Question: i am cloning an entire div every time a 'Add More Students' link is clicked.
The cloning works but unable to select an option from the cloned select box of the cloned div.
'''
<div id="all">
<div id="student" class="row">
<div class="col-sm-6">
<div class="form-group">
<label class="control-label">Firstname</label>
<label style="color:red;" id="std_first_name_error"></label>
<div class="append-icon">
<input type="text" id="std_first_name" name="std_first_name1" id="password" class="form-control" placeholder="Enter first name" minlength="4" maxlength="16" required>
<i class="icon-lock"></i>
</div>
</div>
</div>
<div class="col-sm-6">
<div class="form-group">
<label class="control-label">Select School</label>
<label style="color:red;" id="std_scl_error"></label>
<div class="option-group">
<select name="std_scl_name1" class="language" required>
<option value="">Select school..</option>
<?php foreach ($schools as $school) :?>
<option value="<?php echo $school->sch_id; ?>"><?php echo $school->sch_name;?></option>
<?php endforeach; ?>
</select>
</div>
</div>
</div>
</div>
</div>
<div id="add_student"><a><u>Add More Students</u></a></div>
'''
'''
<script type="text/javascript">
$(document).ready(function(){
var count = 2;
$('#add_student').click (function(e){
e.preventDefault();
var clonedEl = $('#student').first().clone();
clonedEl.find(':text').attr('name','std_first_name'+count);
//Add the newly div the the entire div
$('#all').append(clonedEl);
//$('[name="std_scl_name'+count+'"]').html($('[name="std_scl_name1"]').html());
});
});
</script>
'''

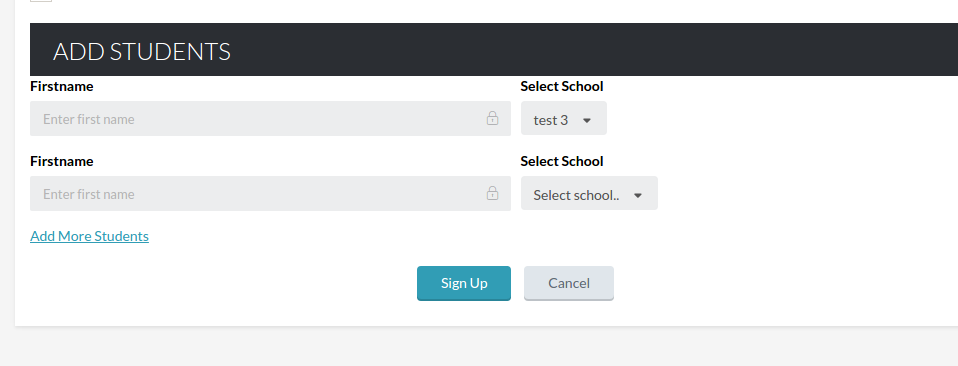
Answer: The same code of yours works well in <URL>. What I have changed/added is the only '<option>' elements. Still I could be able to select an element from cloned div's '<select>'.
I think what you need to check is 'php' snippet and it's output. It might not feeding the '<option>' elements.